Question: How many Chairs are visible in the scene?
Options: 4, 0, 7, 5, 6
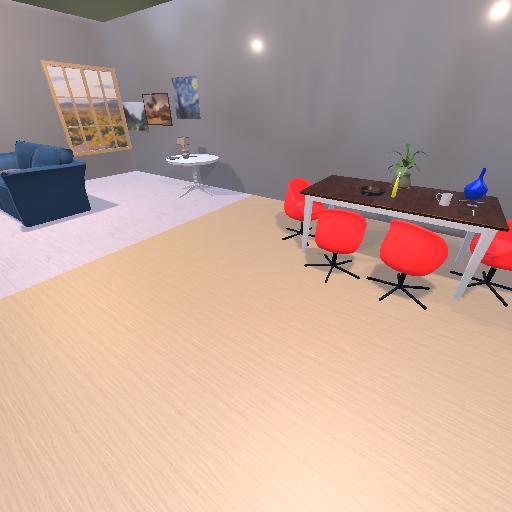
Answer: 4